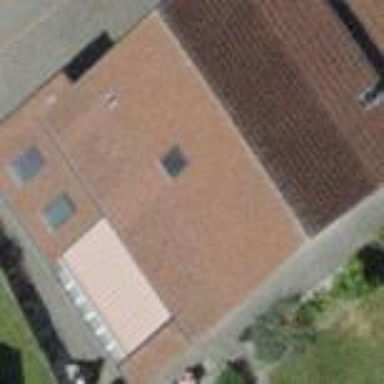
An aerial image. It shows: Simple house.